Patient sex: F
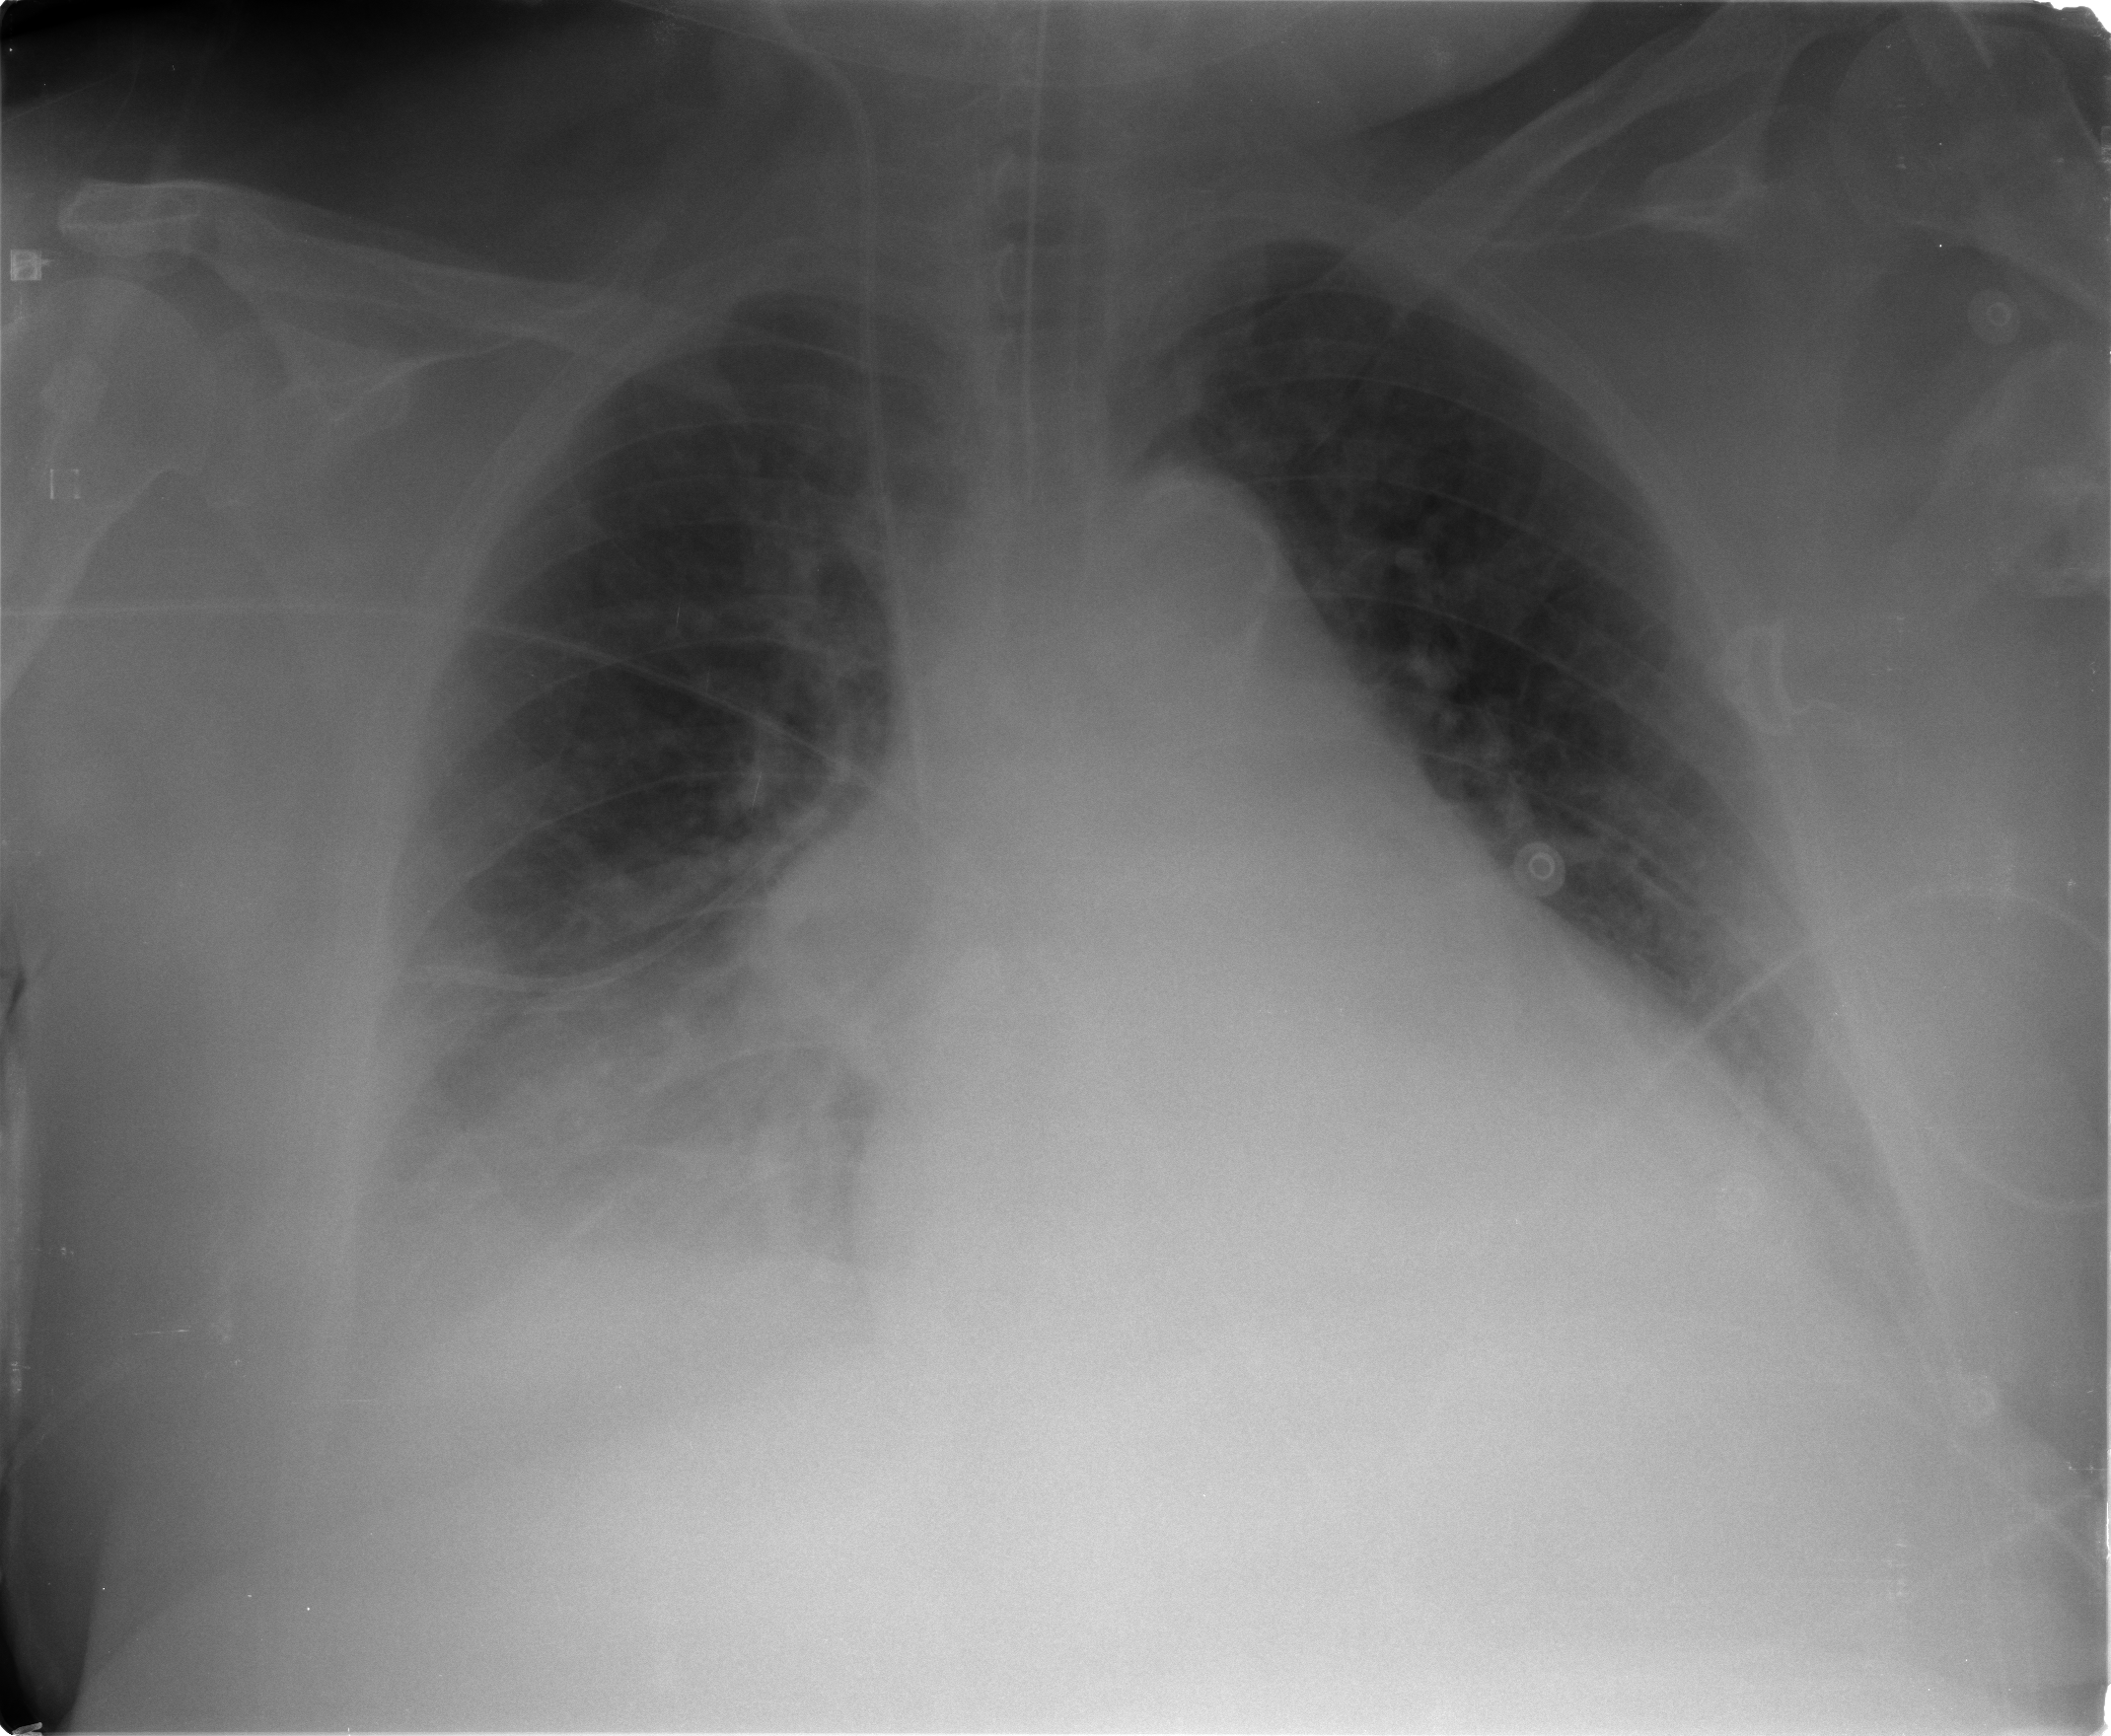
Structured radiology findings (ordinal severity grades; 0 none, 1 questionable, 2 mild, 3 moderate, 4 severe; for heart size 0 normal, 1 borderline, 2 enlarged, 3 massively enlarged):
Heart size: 2
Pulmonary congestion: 2
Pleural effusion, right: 2
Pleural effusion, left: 1
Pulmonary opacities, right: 2
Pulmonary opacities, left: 0
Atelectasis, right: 2
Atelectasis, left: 1